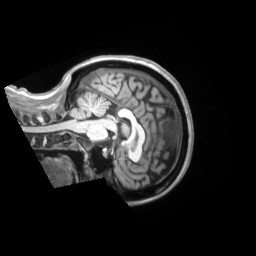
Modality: T1w
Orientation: sagittal
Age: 40
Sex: female
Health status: ill
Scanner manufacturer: siemens
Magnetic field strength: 3 T
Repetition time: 2.2 s
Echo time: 0.00157 s